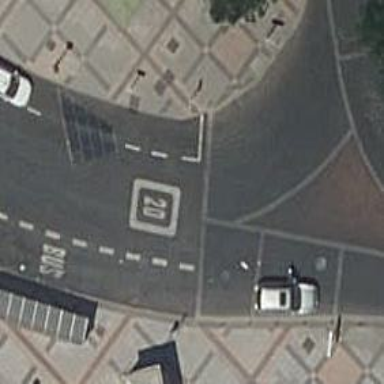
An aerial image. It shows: Taxi stand.